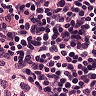
Metastatic tissue present: no